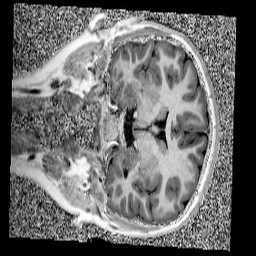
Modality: UNIT1
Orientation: coronal
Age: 14
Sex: female
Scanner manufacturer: siemens
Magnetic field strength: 3 T
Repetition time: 4 s
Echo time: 0.00299 s